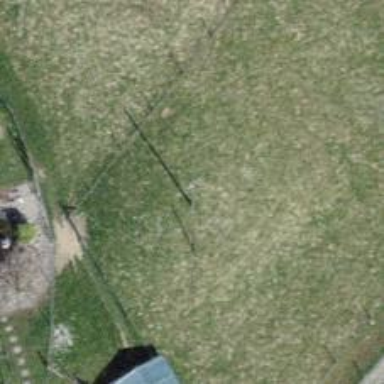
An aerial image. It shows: Power pole.